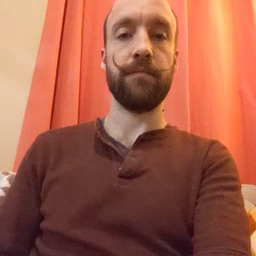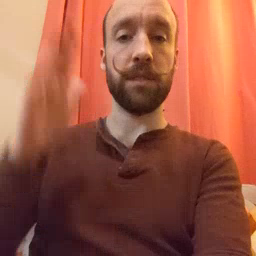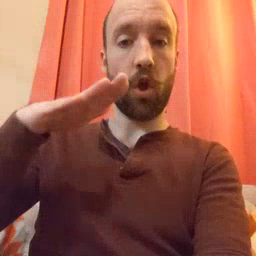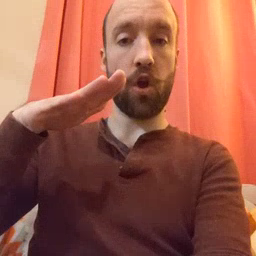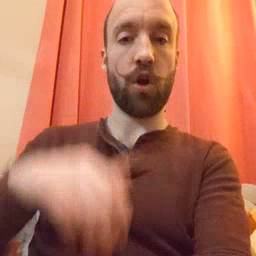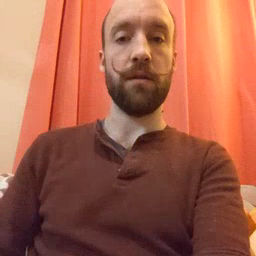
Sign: on